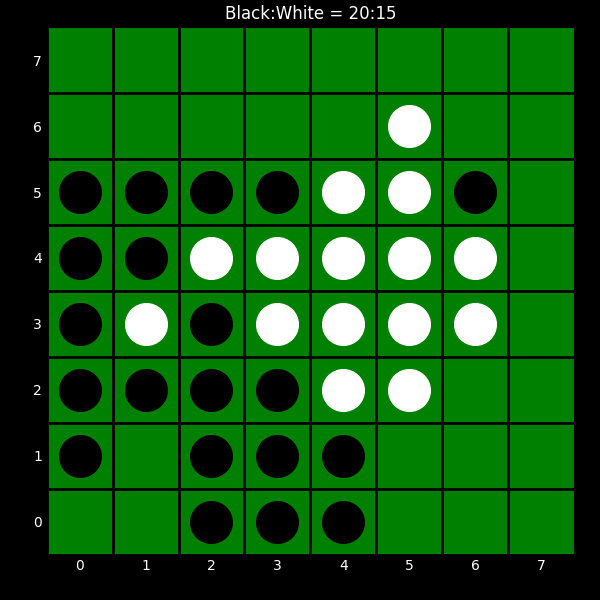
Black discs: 20
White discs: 15